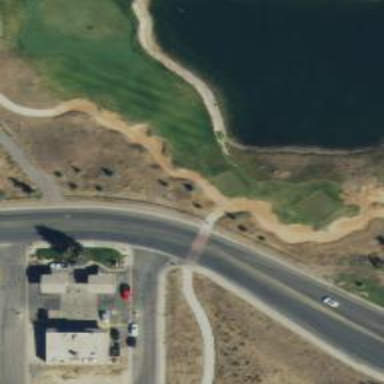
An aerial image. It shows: Path designated for golf carts.